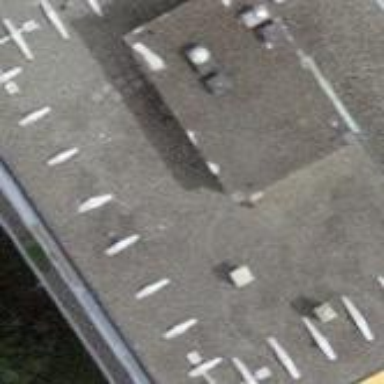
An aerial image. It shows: Apartment building with flat roof.